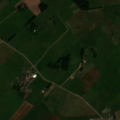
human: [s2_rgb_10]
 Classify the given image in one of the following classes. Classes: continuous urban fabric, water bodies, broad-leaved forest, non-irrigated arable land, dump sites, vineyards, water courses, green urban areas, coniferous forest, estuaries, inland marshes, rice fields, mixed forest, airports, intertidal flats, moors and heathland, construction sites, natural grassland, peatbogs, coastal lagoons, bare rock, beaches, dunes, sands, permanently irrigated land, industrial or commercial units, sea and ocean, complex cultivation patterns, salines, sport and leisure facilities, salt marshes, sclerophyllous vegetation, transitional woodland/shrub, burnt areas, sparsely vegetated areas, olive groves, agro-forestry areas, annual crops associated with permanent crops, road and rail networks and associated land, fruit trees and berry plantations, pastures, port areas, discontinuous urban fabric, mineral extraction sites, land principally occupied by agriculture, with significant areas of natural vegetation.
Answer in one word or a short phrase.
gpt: non-irrigated arable land, pastures, complex cultivation patterns